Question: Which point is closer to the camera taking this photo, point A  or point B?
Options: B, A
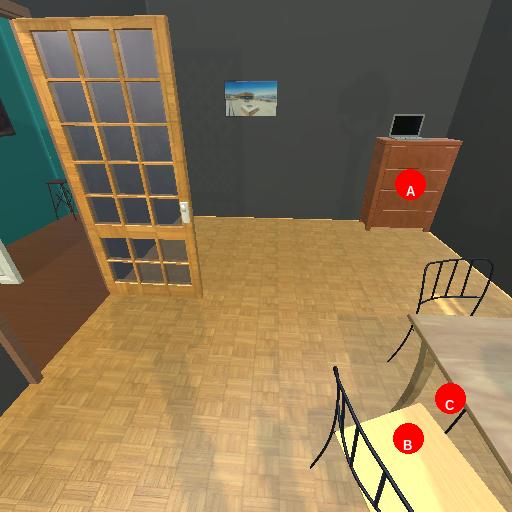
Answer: B